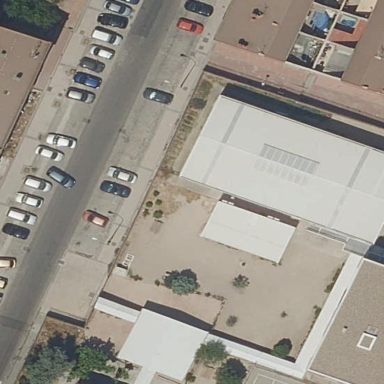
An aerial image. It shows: School building.